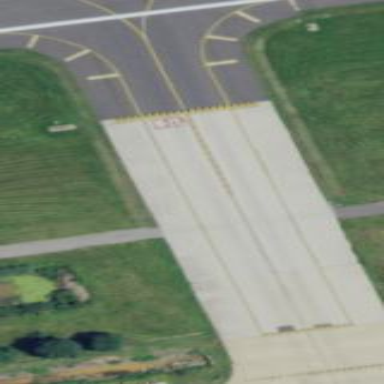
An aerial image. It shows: Area designated as taxiway at the airport.